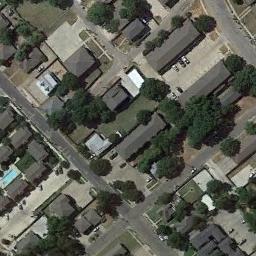
Label: residential